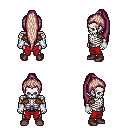
a pixel art fantasy rpg character, male body template, skeleton, leather shoulder armor, red pants, white blonde extra-long topknot hairstyle, white cloth bracers, maroon shoes, four views (front, back, left, right), 2x2 character sprite sheet, small pixel art, hard edges, no anti-aliasing